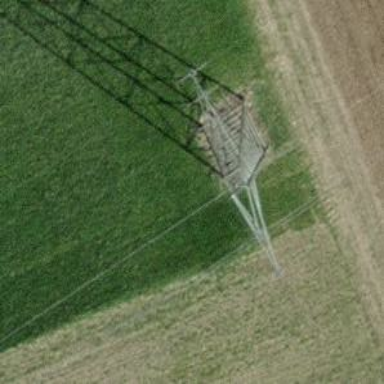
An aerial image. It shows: Lattice structure tower.